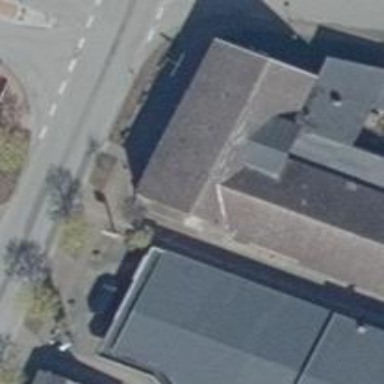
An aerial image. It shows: Pub.